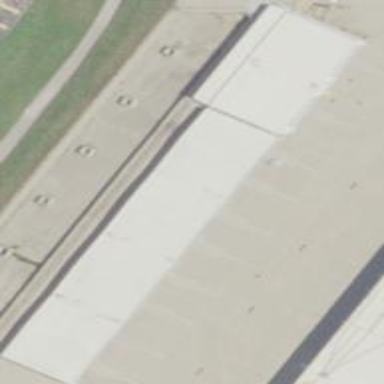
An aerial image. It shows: Hangar building at airport.